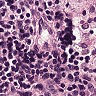
Metastatic tissue present: no